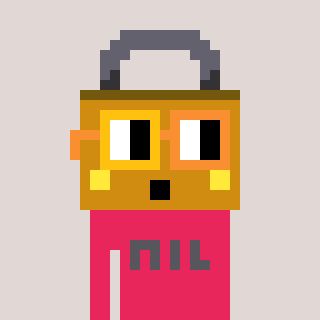
a pixel art character with square yellow and orange glasses, a lock-shaped head and a redpinkish-colored body on a warm background